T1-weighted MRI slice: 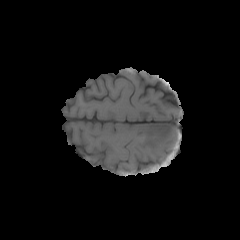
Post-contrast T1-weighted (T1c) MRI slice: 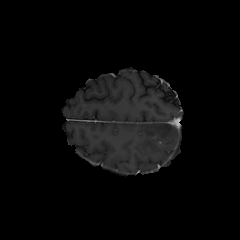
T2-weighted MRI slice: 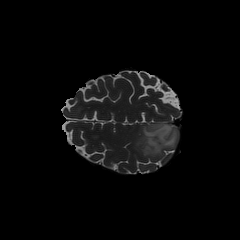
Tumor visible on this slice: yes